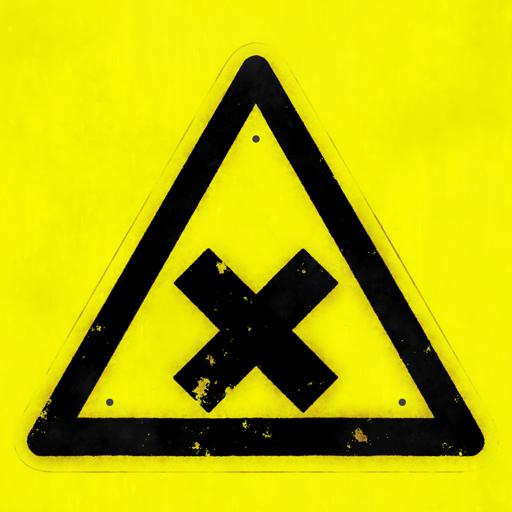
Tags: black cross danger irritant sign warning yellow